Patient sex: M
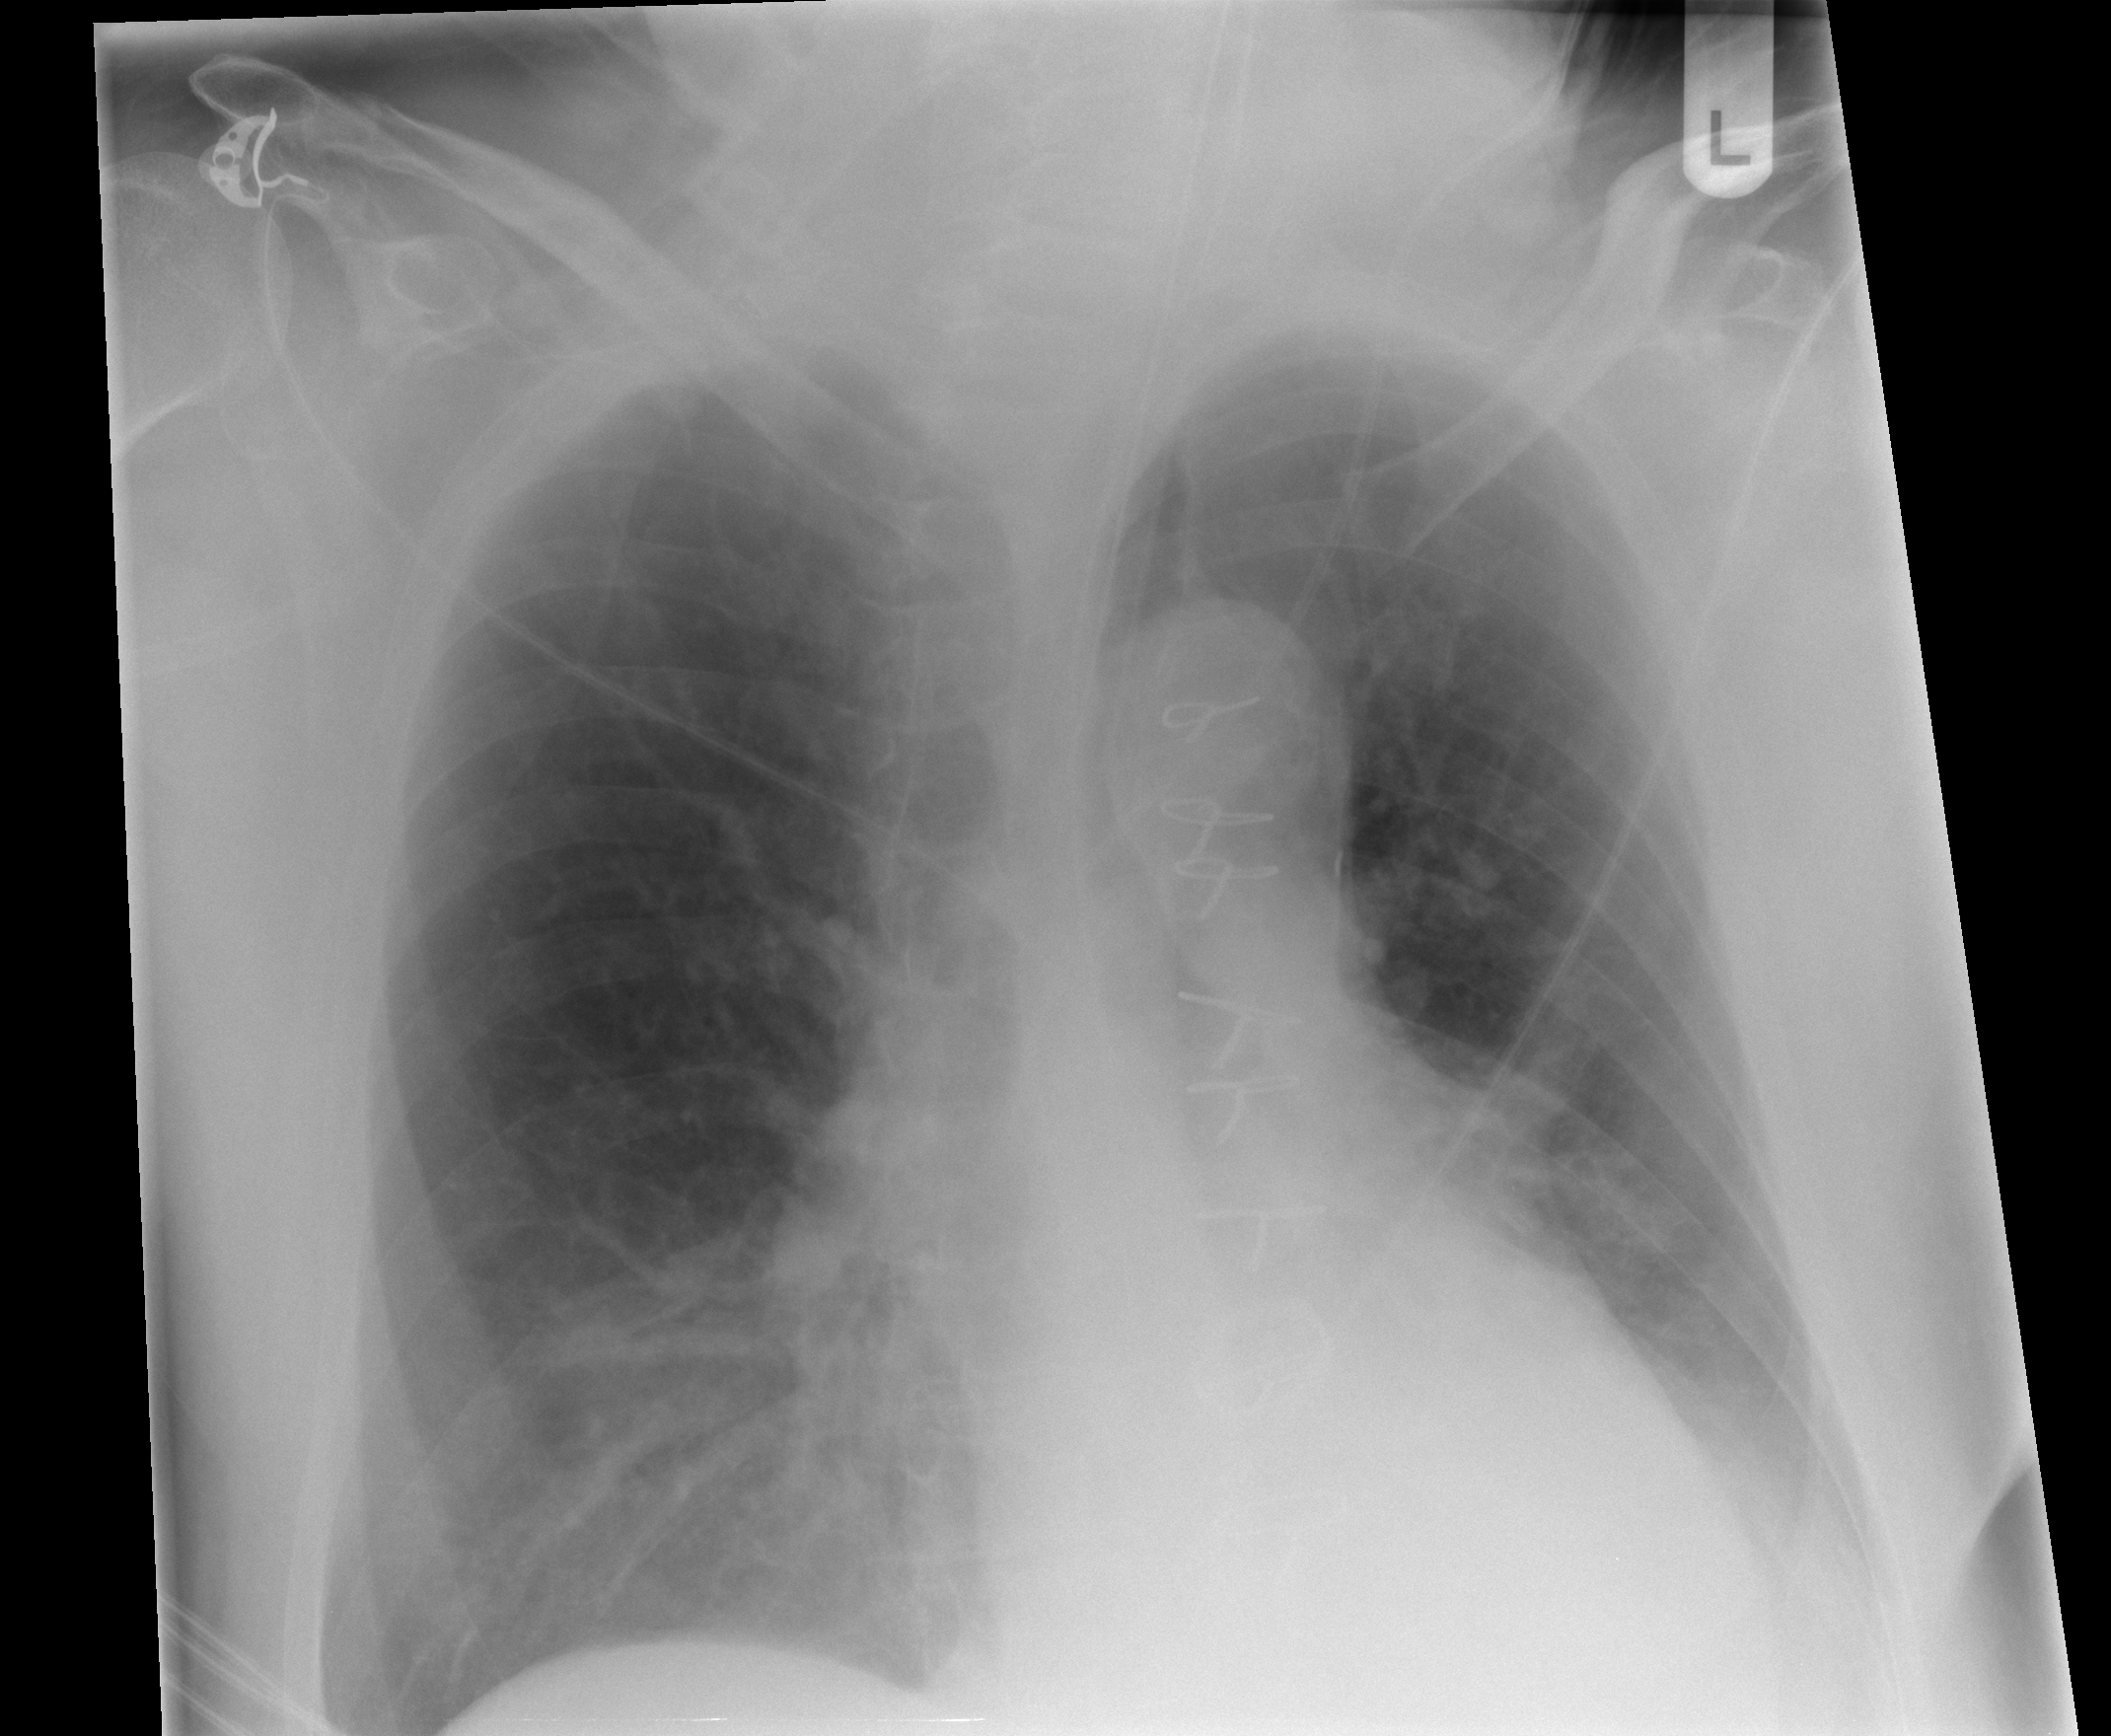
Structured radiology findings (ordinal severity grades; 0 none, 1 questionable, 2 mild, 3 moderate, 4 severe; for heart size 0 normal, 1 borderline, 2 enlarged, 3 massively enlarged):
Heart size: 0
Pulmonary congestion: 2
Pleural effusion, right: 2
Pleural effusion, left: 2
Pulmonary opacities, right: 1
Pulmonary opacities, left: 0
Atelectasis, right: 2
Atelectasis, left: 2